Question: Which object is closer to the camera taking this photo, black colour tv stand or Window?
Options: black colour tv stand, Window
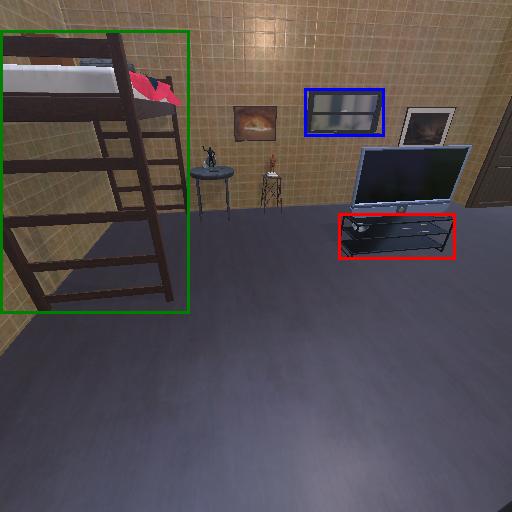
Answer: black colour tv stand